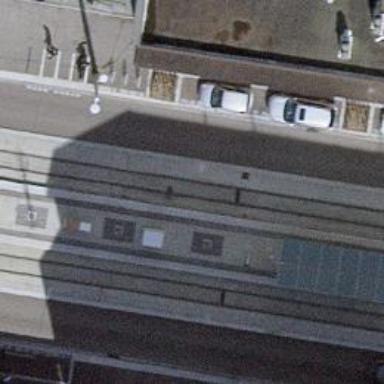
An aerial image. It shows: Tram stop with public transport stop position for trams.